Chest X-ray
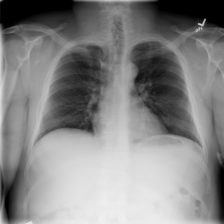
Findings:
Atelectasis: negative
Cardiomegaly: negative
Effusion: negative
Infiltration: negative
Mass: negative
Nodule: negative
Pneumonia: negative
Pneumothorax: negative
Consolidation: negative
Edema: negative
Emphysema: negative
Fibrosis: negative
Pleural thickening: negative
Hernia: negative